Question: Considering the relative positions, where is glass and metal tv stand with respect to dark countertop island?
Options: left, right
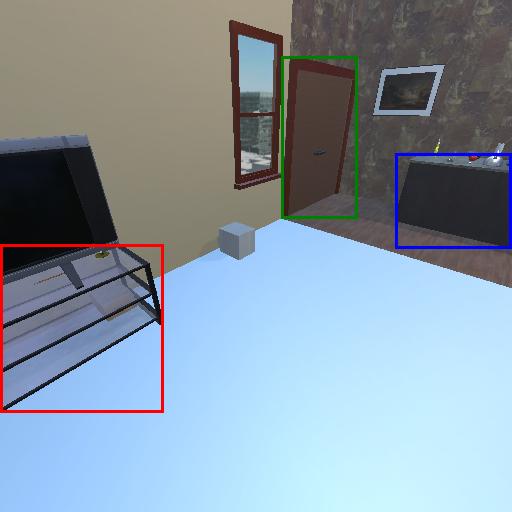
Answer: left